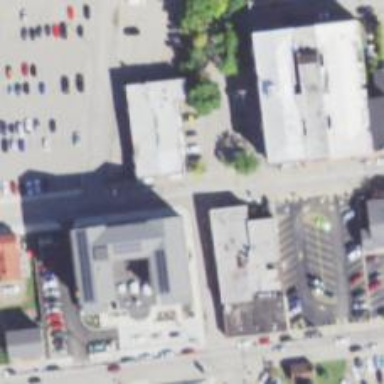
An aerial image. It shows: Alleyway designated as service road.